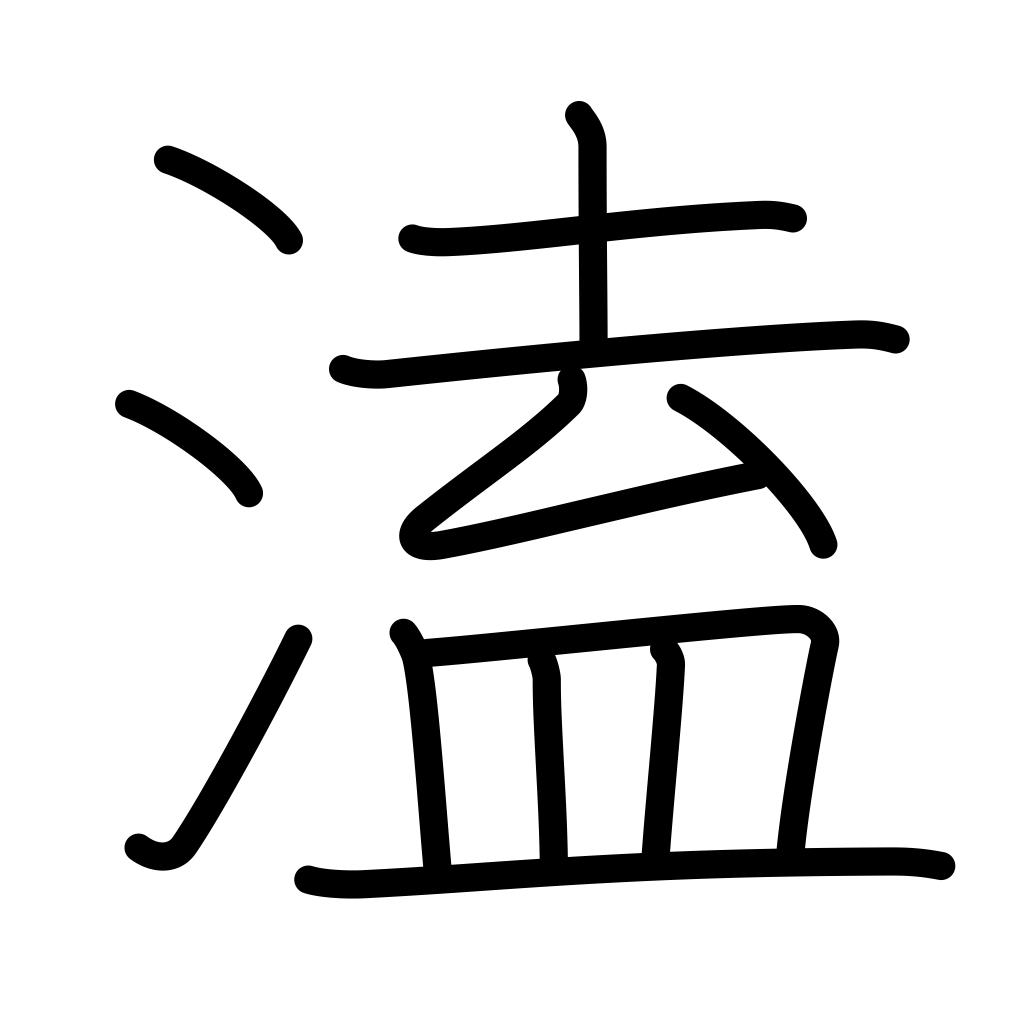
Meaning: sudden, unexpected